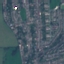
Label: Residential